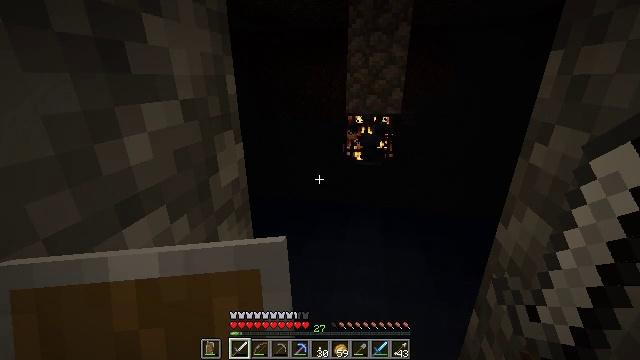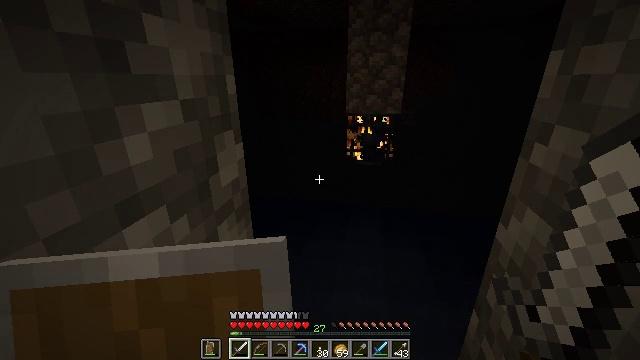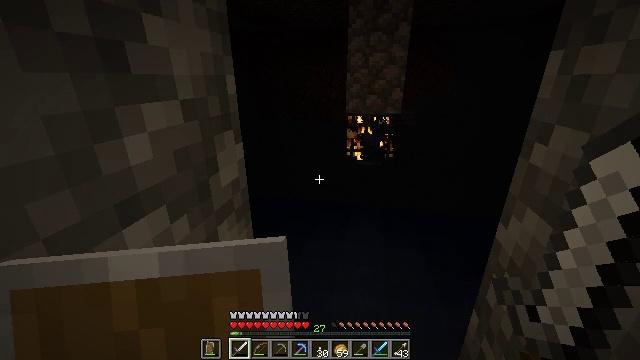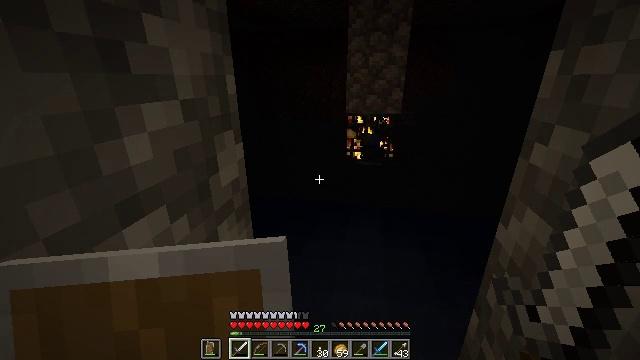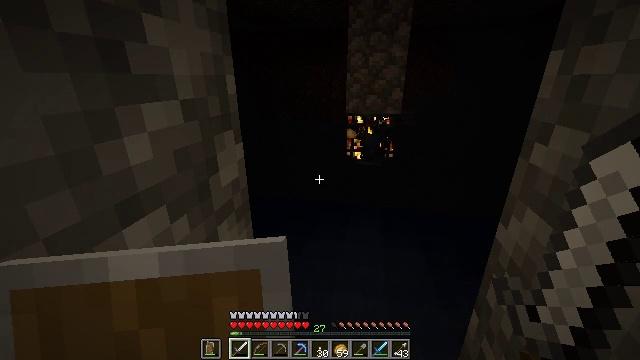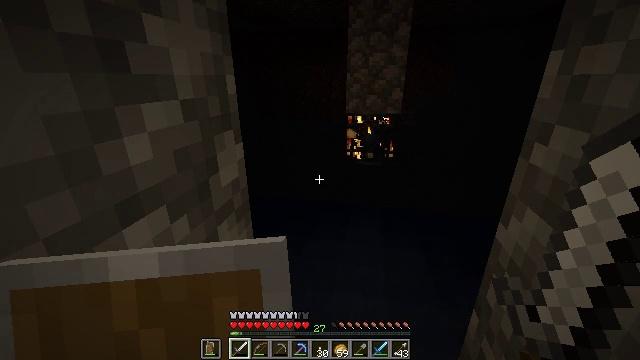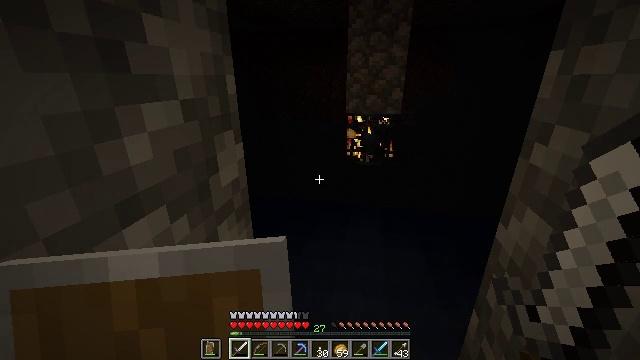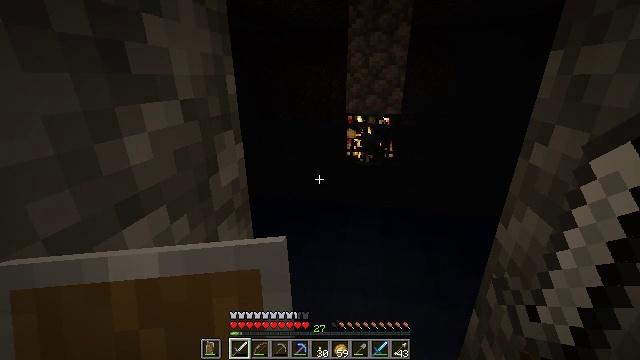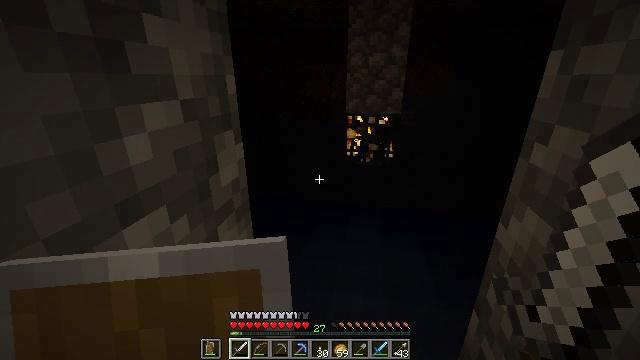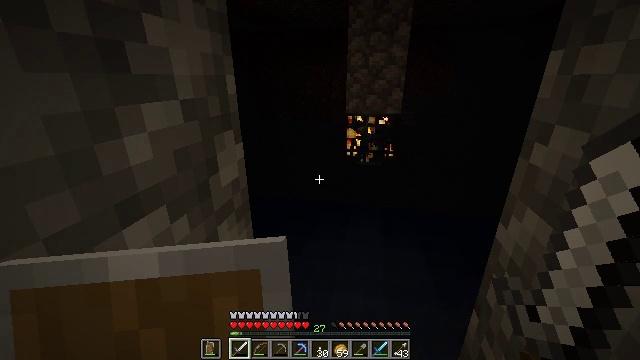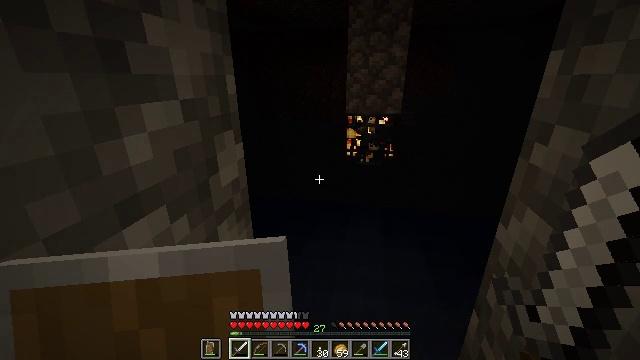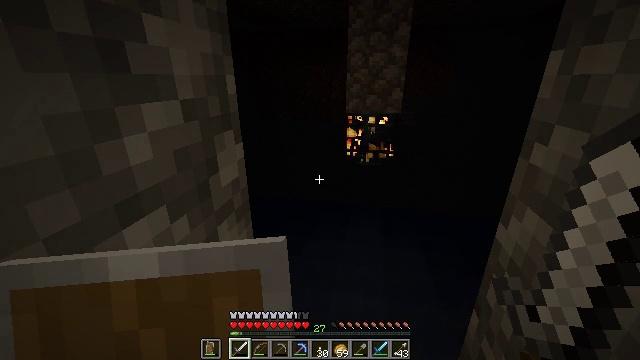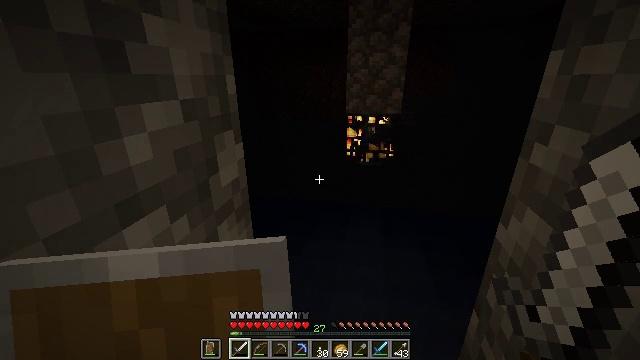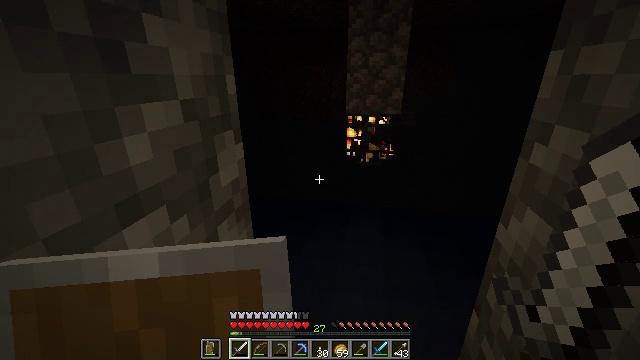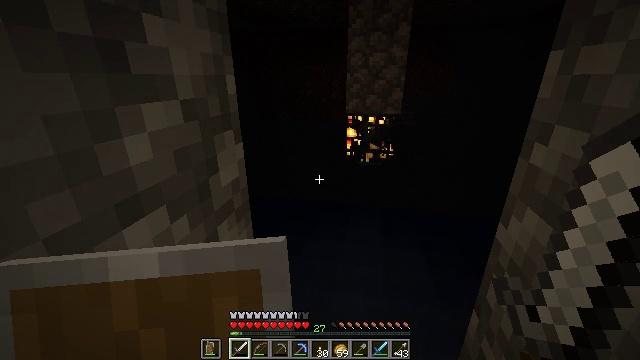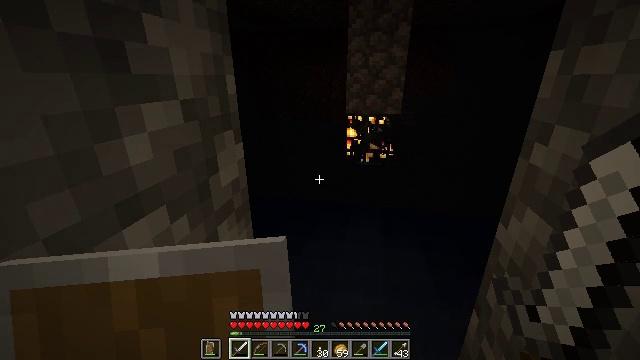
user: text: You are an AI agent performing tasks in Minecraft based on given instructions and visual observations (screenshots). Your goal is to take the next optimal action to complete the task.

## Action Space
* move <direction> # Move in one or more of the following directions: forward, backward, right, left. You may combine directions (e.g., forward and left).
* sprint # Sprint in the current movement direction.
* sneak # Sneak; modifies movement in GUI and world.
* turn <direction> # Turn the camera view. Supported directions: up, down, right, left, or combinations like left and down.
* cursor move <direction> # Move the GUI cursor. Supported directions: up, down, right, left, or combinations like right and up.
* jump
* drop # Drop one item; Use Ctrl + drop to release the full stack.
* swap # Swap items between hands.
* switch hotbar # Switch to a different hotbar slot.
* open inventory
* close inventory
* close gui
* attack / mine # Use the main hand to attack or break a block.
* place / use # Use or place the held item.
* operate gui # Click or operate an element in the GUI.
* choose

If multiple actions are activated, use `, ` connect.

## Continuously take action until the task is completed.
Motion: motion action
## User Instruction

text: Remove an iron sword from the inventory.
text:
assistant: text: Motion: no_op
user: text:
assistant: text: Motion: no_op
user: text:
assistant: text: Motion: no_op
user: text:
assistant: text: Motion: no_op
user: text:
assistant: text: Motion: no_op
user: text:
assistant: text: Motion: no_op
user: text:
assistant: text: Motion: no_op
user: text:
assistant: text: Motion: no_op
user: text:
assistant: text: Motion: no_op
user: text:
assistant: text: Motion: no_op
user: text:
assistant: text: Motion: no_op
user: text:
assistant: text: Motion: no_op
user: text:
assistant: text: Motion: no_op
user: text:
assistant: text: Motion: no_op
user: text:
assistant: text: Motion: no_op
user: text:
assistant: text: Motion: no_op
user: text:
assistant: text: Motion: no_op
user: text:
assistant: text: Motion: no_op
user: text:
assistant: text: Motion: no_op
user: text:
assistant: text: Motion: no_op
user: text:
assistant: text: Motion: no_op
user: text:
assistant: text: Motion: no_op
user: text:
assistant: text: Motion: no_op
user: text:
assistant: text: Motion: no_op
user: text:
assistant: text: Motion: no_op
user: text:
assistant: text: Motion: no_op
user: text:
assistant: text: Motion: no_op
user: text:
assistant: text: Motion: no_op
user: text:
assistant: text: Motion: no_op
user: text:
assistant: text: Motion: no_op